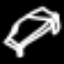
Label: bed